Field crop: maize
Growth stage: 1
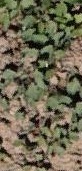
Species: convolvulus